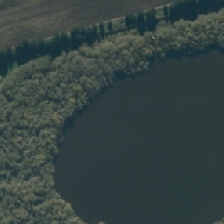
Land cover: lake_pond